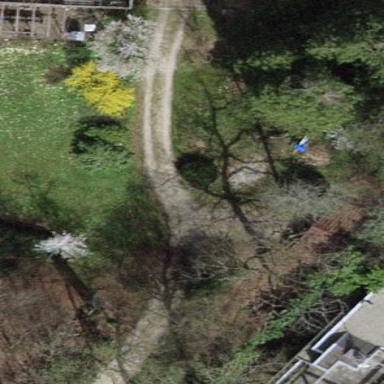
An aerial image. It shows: Garden enclosed by fence.